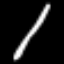
Label: pencil